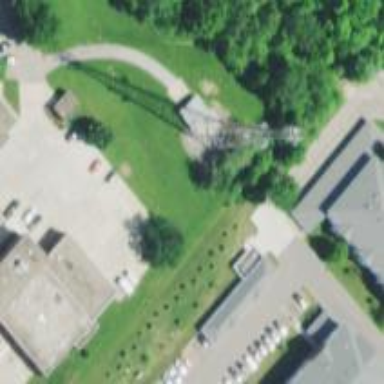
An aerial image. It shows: Mast structure.